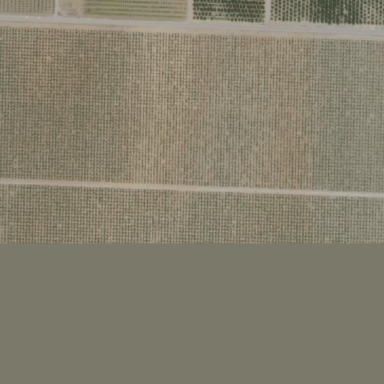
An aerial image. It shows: Orchard.